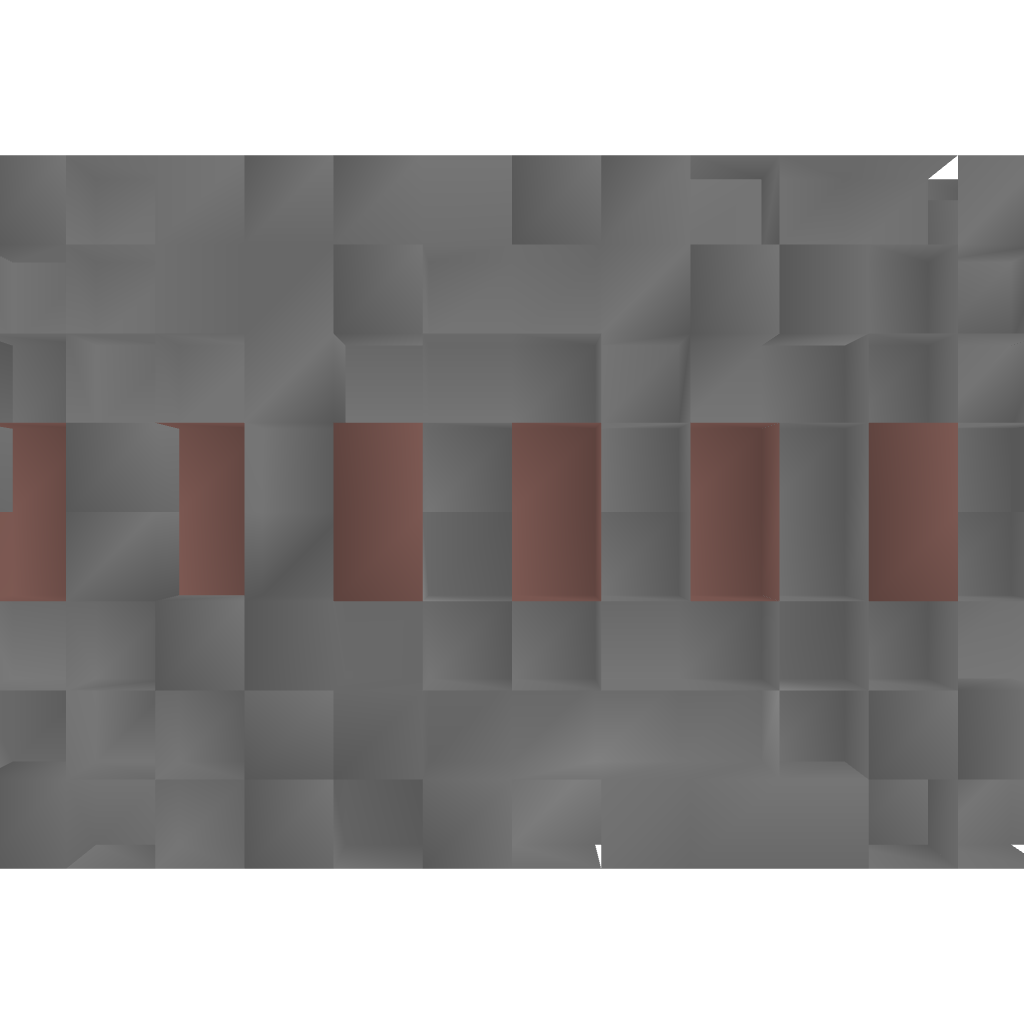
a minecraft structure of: The End Portal Room bad low quality